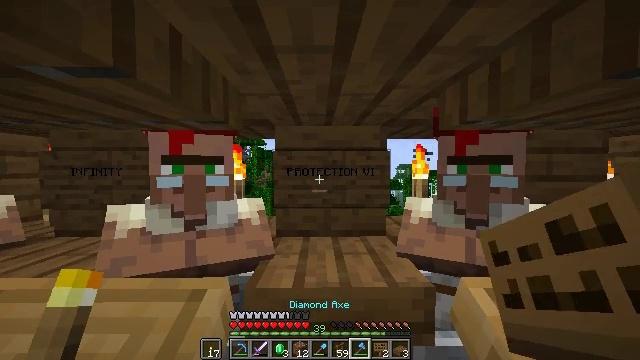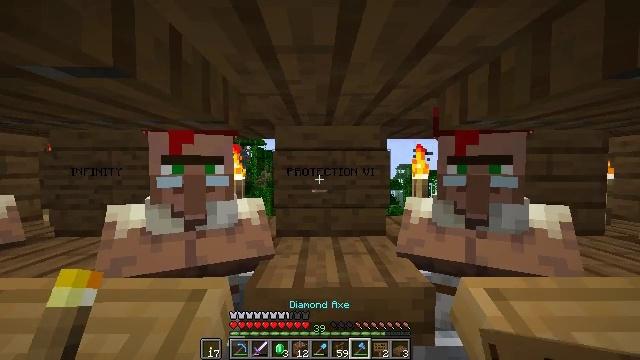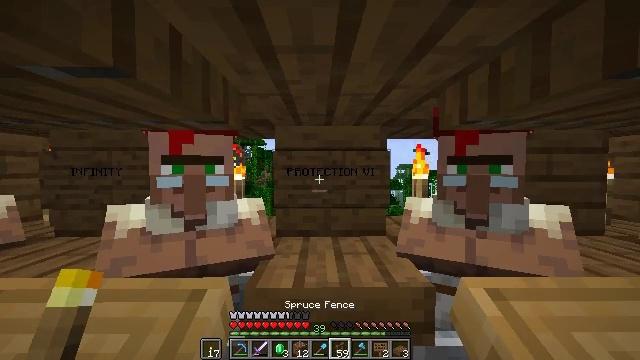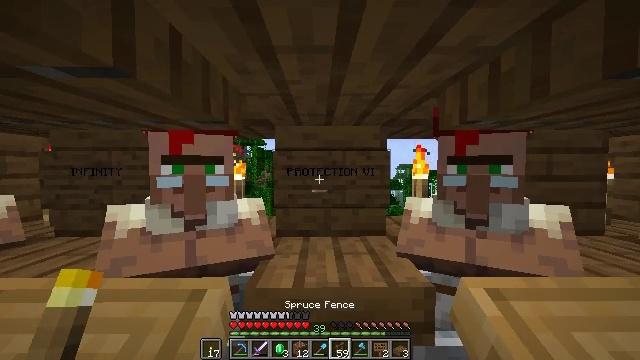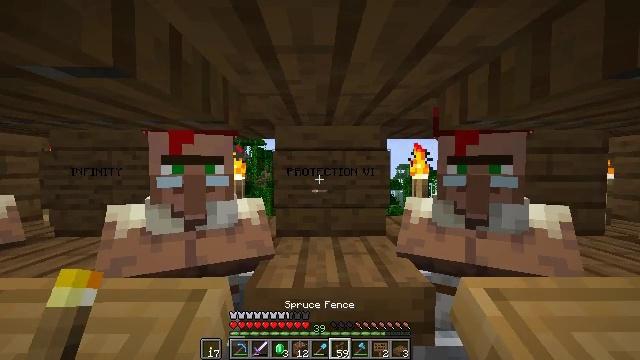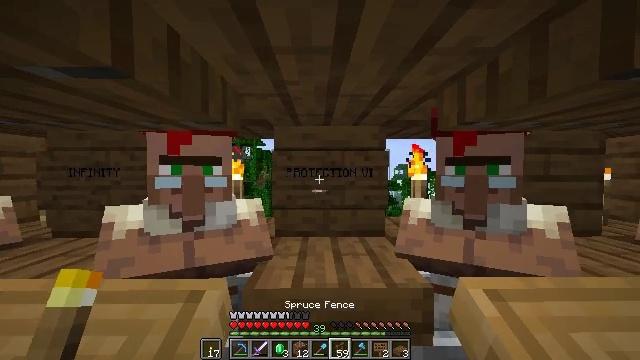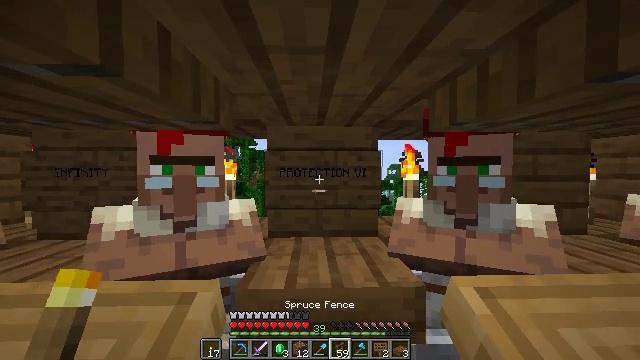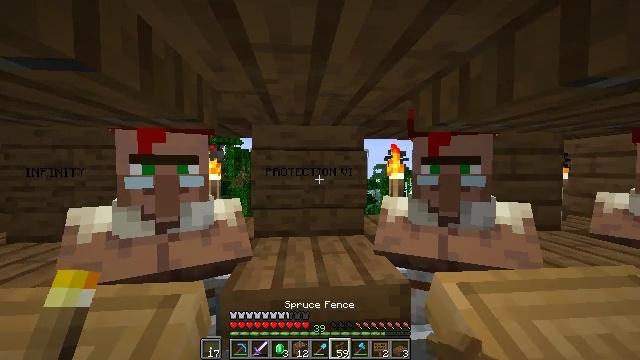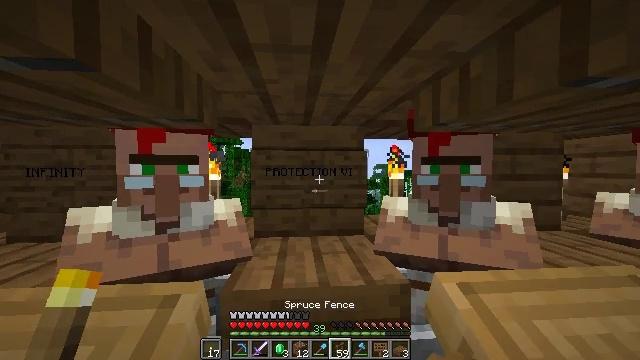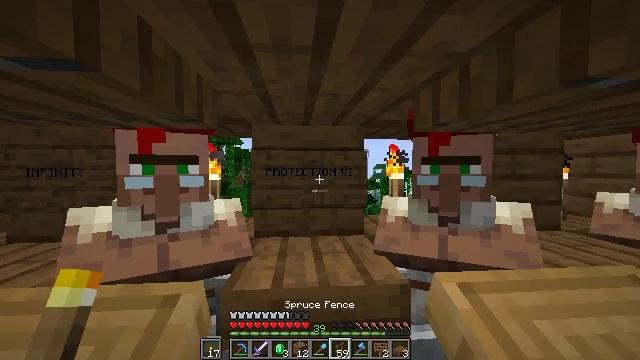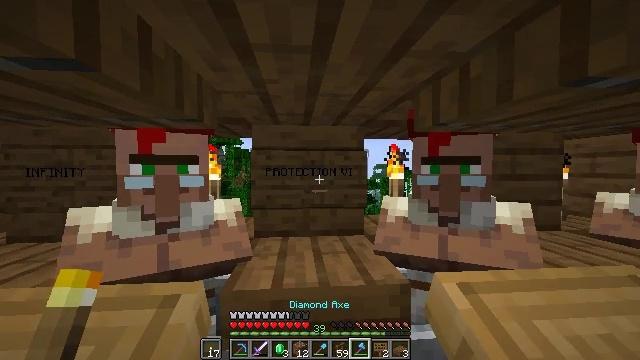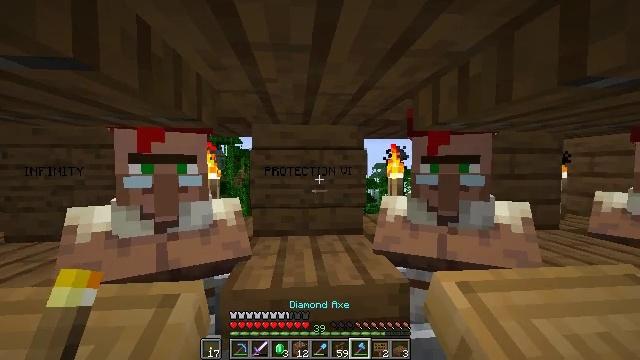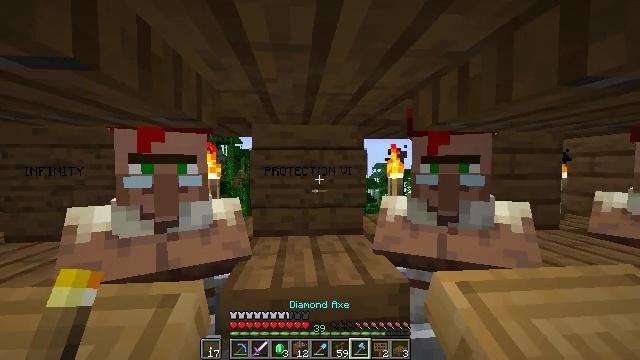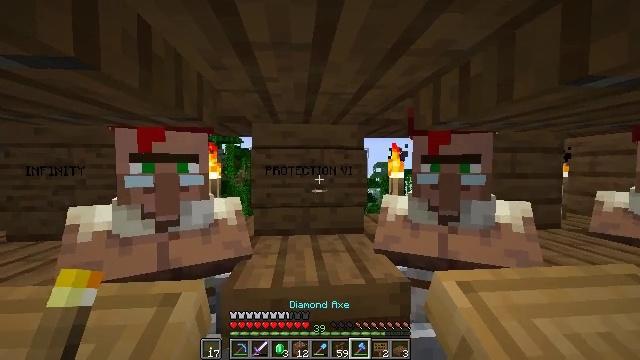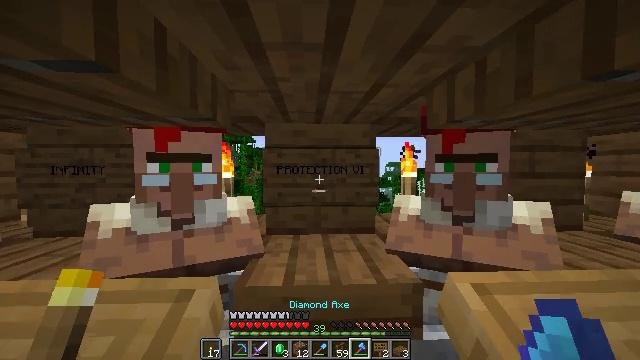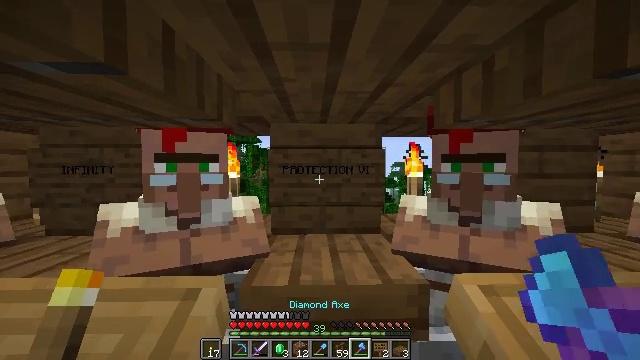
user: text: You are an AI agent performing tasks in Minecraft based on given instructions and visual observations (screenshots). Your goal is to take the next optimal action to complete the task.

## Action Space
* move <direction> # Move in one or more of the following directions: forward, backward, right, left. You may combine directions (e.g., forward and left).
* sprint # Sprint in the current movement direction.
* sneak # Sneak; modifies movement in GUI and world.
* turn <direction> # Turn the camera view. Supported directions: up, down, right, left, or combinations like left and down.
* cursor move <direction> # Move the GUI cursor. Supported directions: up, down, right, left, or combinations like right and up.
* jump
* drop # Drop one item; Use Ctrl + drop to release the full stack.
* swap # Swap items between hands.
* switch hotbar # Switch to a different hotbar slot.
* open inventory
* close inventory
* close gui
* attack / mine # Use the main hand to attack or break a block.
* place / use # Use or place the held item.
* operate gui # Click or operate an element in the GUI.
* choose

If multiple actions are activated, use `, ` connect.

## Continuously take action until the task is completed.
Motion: motion action
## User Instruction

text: Break the spruce wall sign to collect it.
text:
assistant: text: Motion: no_op
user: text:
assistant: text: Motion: no_op
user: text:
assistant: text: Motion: no_op
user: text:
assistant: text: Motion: no_op
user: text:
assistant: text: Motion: no_op
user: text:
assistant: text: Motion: turn right
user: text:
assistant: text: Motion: turn right
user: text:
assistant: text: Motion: no_op
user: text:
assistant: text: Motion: no_op
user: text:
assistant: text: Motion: no_op
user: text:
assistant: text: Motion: no_op
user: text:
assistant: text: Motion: no_op
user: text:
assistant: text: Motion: no_op
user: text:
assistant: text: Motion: turn left
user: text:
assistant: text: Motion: turn left
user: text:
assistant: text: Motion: move forward, turn left
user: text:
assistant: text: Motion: move forward
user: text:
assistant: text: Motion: move forward
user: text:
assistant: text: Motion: no_op
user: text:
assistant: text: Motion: attack / mine
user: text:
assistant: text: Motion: attack / mine
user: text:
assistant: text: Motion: attack / mine
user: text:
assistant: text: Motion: attack / mine
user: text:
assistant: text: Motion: attack / mine
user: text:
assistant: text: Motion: attack / mine
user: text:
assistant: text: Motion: attack / mine
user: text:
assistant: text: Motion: attack / mine
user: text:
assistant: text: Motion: attack / mine